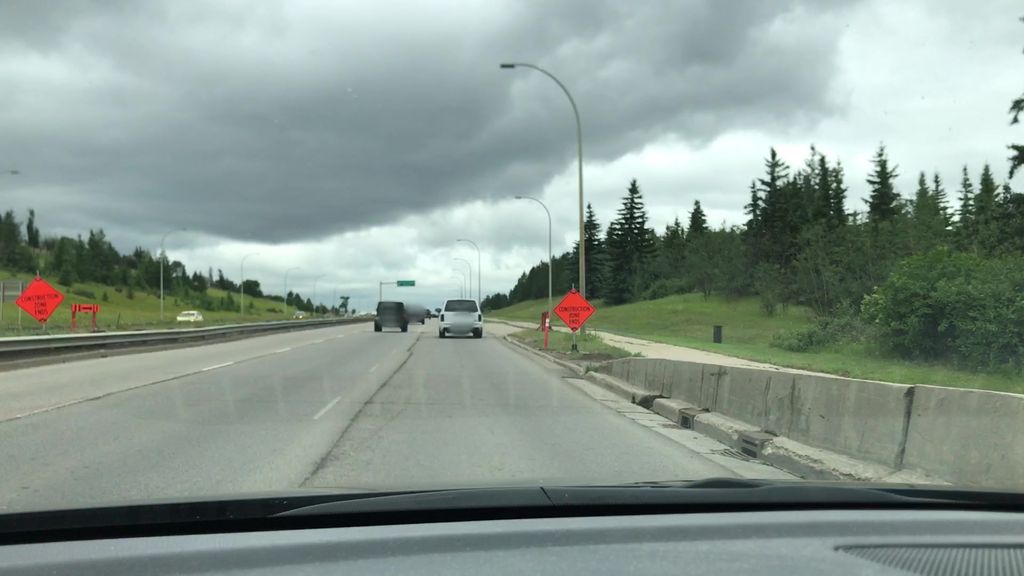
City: edmonton